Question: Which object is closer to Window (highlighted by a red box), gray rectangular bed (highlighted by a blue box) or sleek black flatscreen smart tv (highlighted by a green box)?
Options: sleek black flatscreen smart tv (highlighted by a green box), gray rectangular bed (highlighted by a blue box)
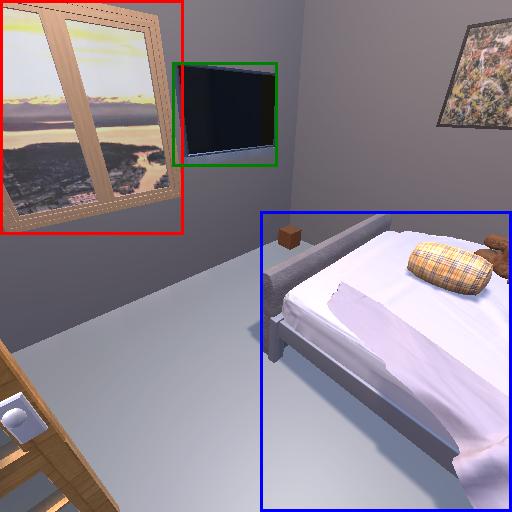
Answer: sleek black flatscreen smart tv (highlighted by a green box)